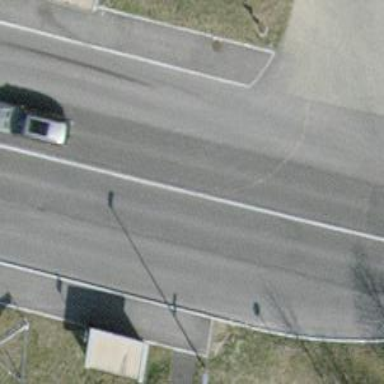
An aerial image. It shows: Bus stop with designated public transport stop position.